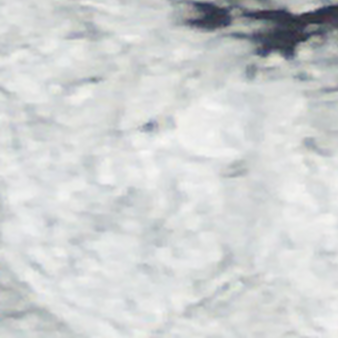
Label: other